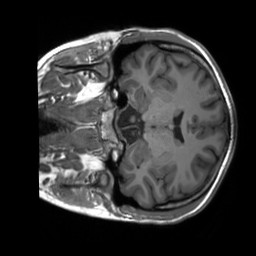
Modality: T1w
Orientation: coronal
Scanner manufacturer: siemens
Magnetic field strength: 3 T
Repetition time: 2.3 s
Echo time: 0.00207 s